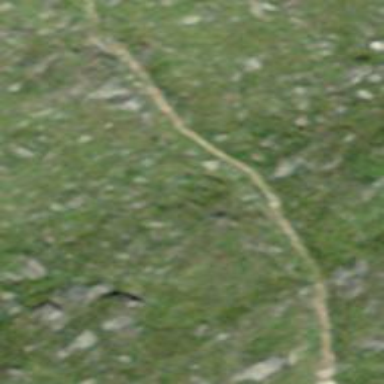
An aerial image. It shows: Path.